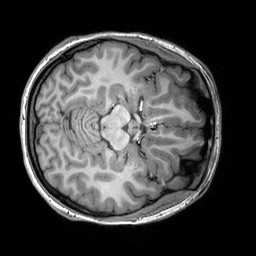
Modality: T1w
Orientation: axial
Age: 21
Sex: female
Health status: healthy
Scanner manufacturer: siemens
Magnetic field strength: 3 T
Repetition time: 2.3 s
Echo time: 0.00303 s